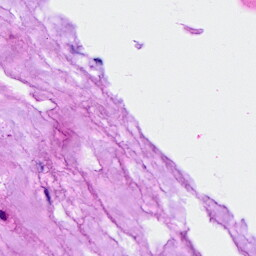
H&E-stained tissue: Breast